Group 1:
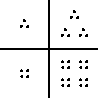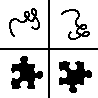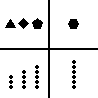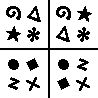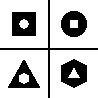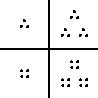
Group 2:
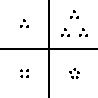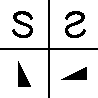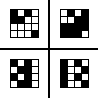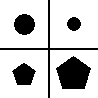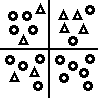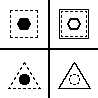
Rule separating the two groups: Analogy makes sense vs. analogy does not make sense.
Concepts: analogy
Author: Aaron David Fairbanks